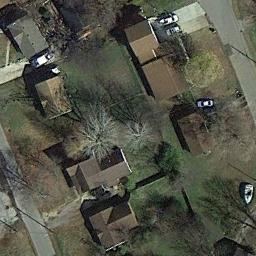
Label: residential